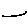
Label: line